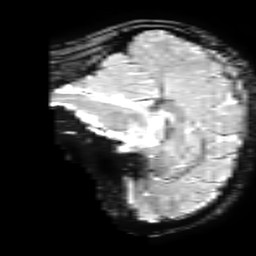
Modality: T2starw
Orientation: sagittal
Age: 24
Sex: female
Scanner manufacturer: ge
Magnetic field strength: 3 T
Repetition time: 0.65 s
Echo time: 0.02 s